This is a demodulated (Hilbert-envelope) spectrum computed from a bearing vibration snapshot; the dashed markers indicate where each bearing fault type would appear (BPFO, BPFI, BSF, FTF). Diagnose the bearing from this image, choosing from: normal, inner_race, outer_race, ball.
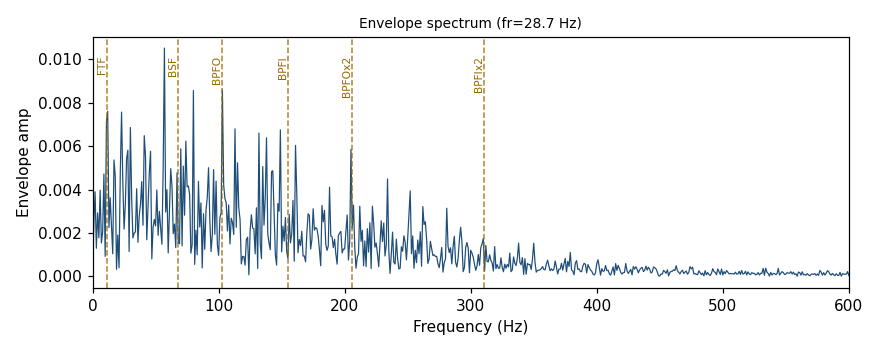
Answer: ball